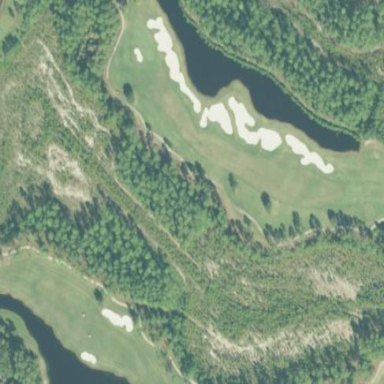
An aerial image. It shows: Golf course surrounded by greenery.